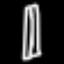
Label: pants